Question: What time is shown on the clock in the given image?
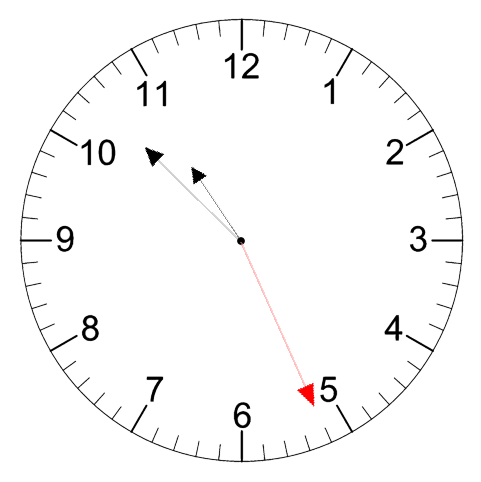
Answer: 10:52:26